Field crop: maize
Growth stage: 2
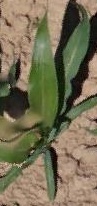
Species: maize